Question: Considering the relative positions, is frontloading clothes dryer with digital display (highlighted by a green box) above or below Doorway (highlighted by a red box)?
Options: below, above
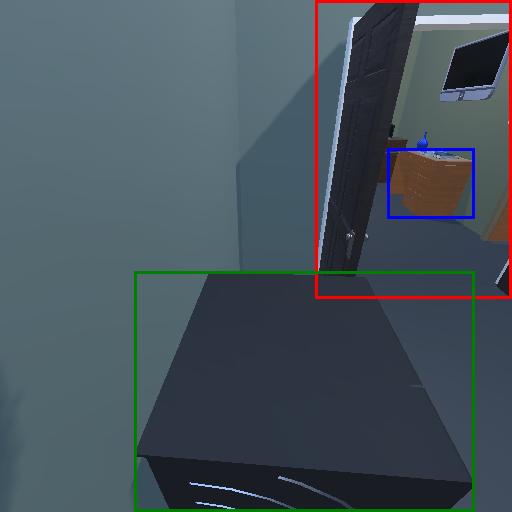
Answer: below